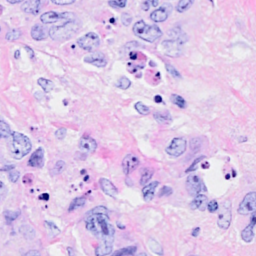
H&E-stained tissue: Breast